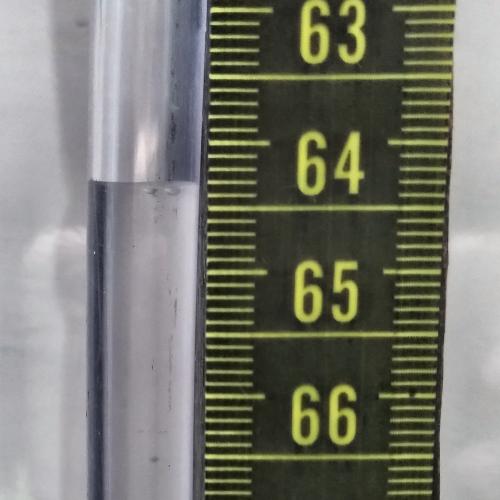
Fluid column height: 64.3 cm